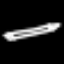
Label: pencil